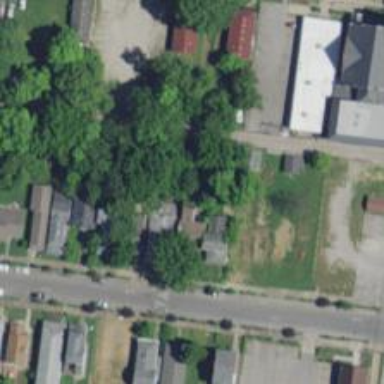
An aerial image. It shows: Alleyway designated as service road.